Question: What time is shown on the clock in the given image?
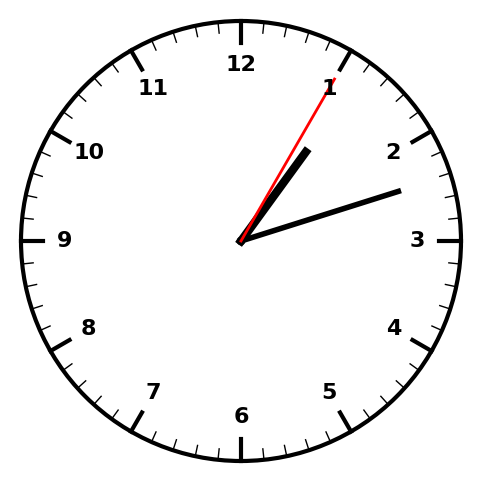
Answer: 01:12:05